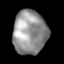
Tissue: lung
Cell type: Epithelial cells
Senescence score: 0.1893
Nuclear area (px): 1442
Mean DAPI intensity: 147.981